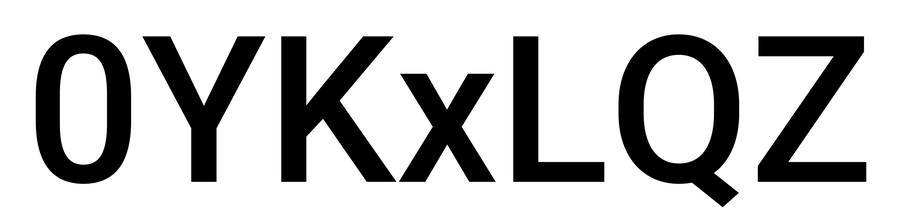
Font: Roboto_Medium